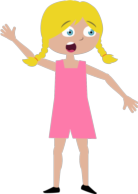
surprised girl arm up